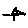
Label: flower